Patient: sex M, age 69
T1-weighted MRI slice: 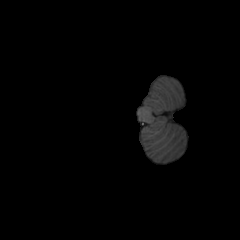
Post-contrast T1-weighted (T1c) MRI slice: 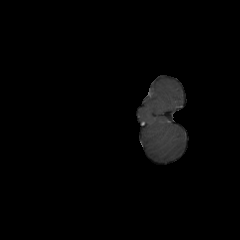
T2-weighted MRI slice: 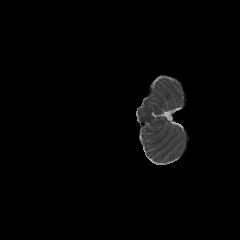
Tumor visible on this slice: no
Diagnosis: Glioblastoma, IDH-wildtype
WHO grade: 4